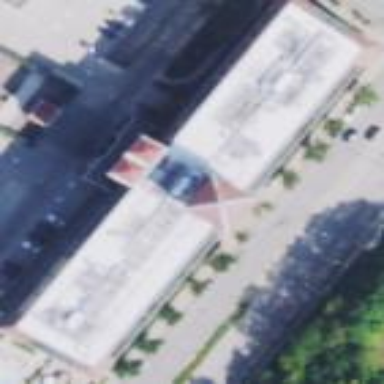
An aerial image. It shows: Office building.